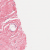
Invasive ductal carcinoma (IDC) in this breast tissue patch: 0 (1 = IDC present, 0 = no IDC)